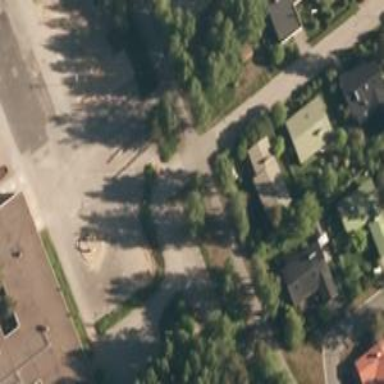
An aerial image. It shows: Asphalt cycleway.